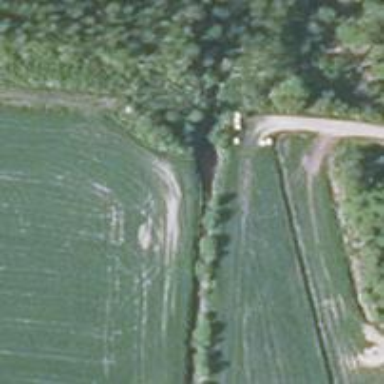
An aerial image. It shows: Culvert tunnel.